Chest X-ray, AP view. Patient: 41 years old, sex F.
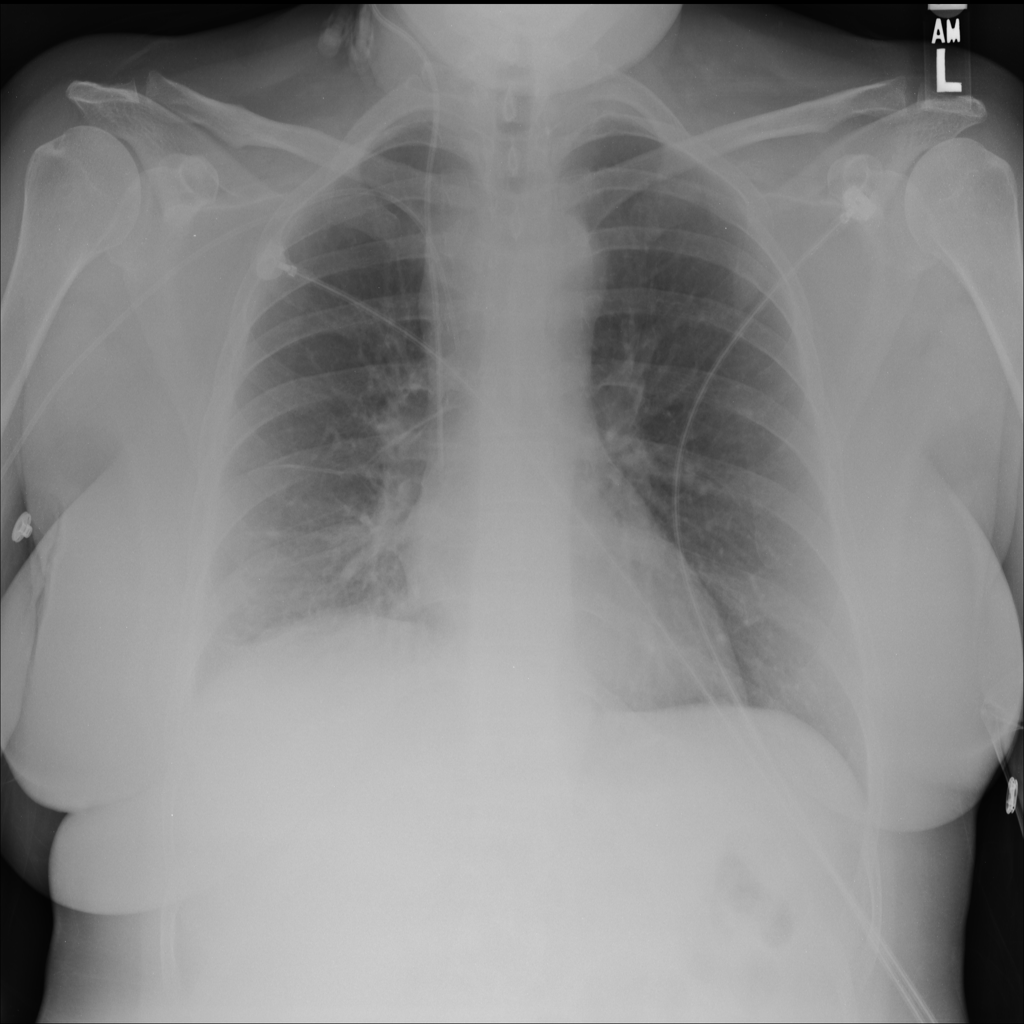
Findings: No Finding